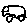
Label: car